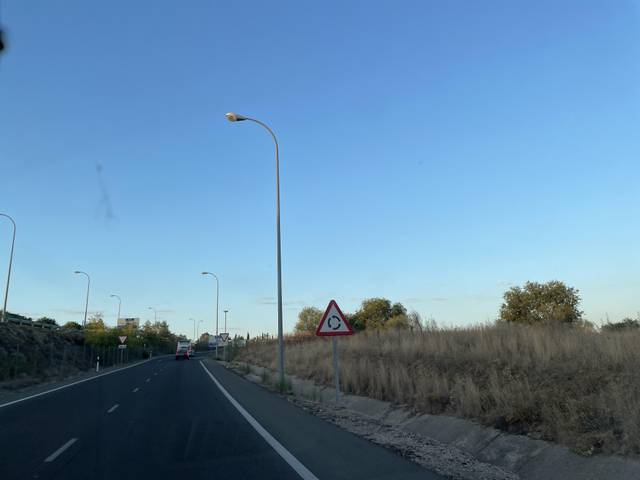
Region: Spain
Coordinates: 40.481, -3.896